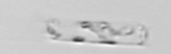
Label: Cerataulina_pelagica